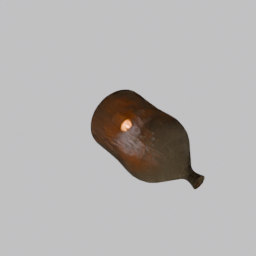
Label: lighting